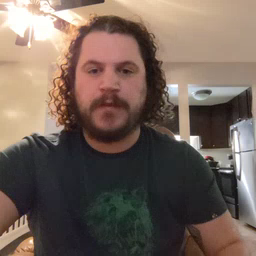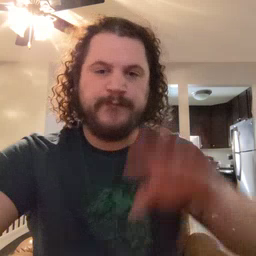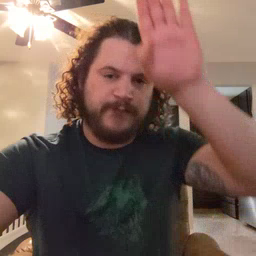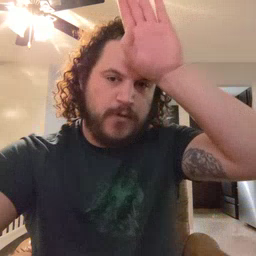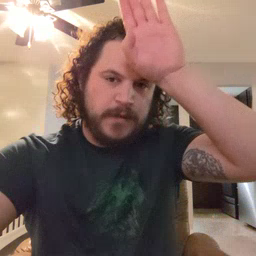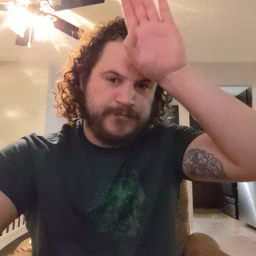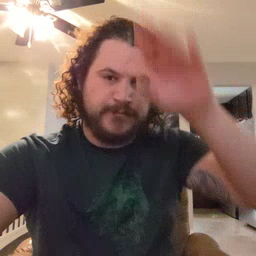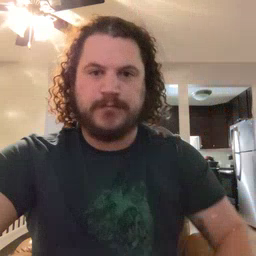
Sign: fireman